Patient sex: M
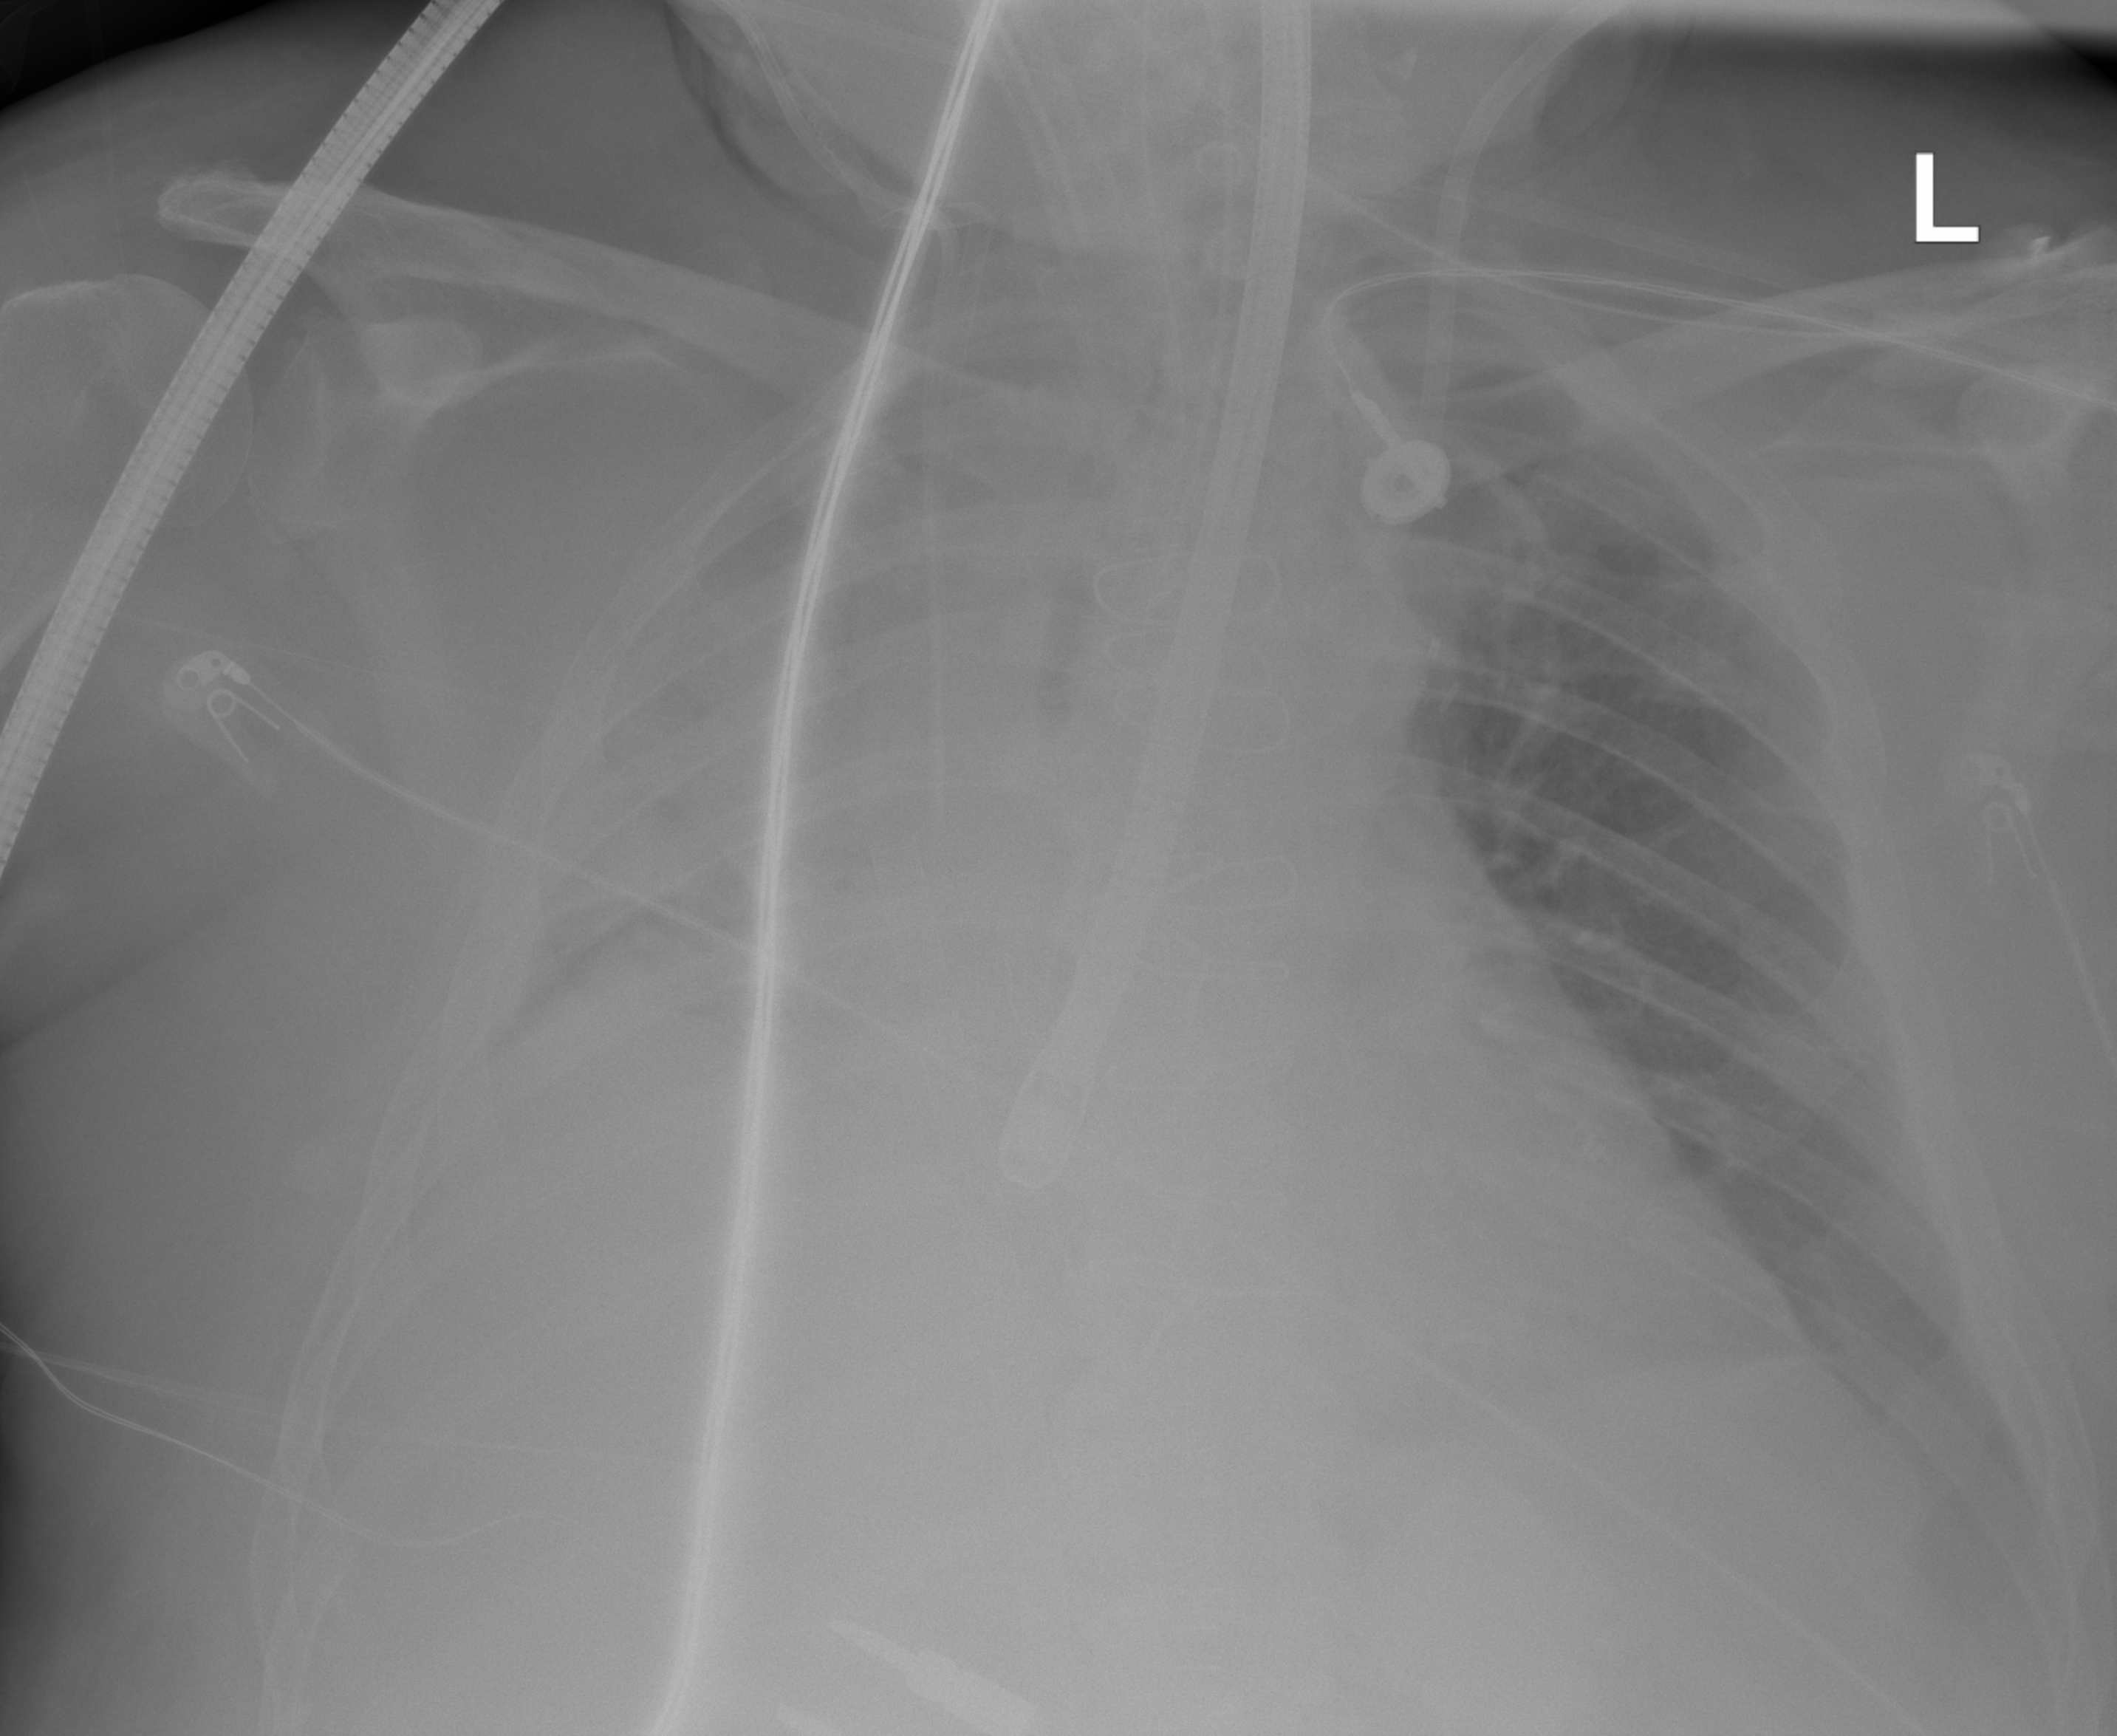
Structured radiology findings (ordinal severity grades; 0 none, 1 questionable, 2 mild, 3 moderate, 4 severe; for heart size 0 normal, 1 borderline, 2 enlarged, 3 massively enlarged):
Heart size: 0
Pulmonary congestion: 0
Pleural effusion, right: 1
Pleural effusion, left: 2
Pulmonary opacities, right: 2
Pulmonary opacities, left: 1
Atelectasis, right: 3
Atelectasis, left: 0